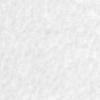
Label: no_change